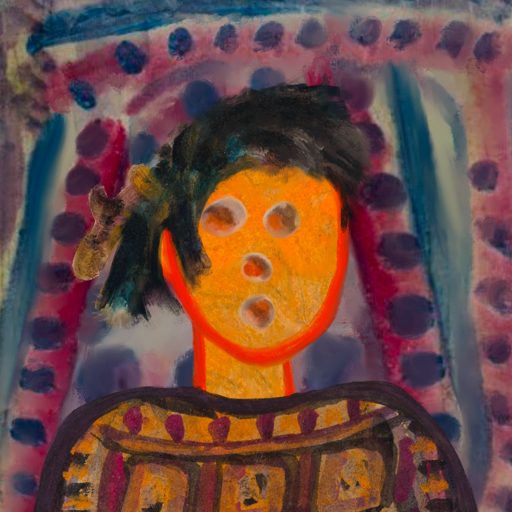
Background: HillGirl, Head And Neck Front: Sisters, Face Front: Rupkatha, Bust: Doll, Hair Front: Pipe, Head Accessory: Blank, Second Necklace: Blank, Necklace: Blank, Baby: Blank